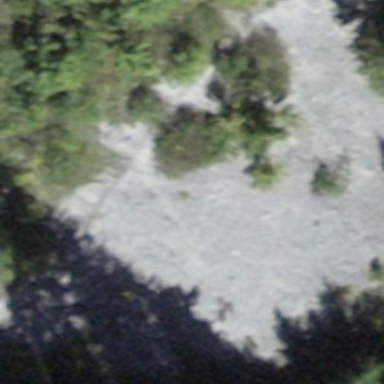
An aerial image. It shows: Natural scree.